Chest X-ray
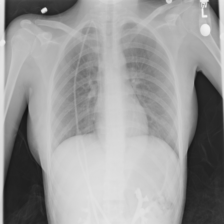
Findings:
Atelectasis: negative
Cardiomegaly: negative
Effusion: negative
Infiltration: negative
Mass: positive
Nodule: negative
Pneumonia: negative
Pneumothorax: negative
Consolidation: negative
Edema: negative
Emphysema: negative
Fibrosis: negative
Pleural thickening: negative
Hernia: negative